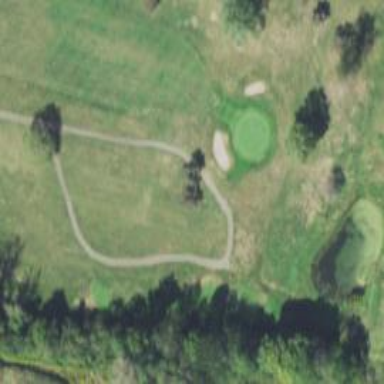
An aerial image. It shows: Pathway for golf carts.